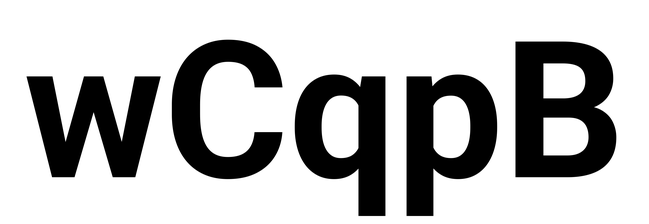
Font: Roboto_Bold